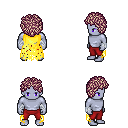
a pixel art fantasy rpg character, male body template, dark elf, purple skin, yellow tattered cape, red pants, white blonde curly afro hairstyle, white cloth bandages, four views (front, back, left, right), 2x2 character sprite sheet, small pixel art, hard edges, no anti-aliasing